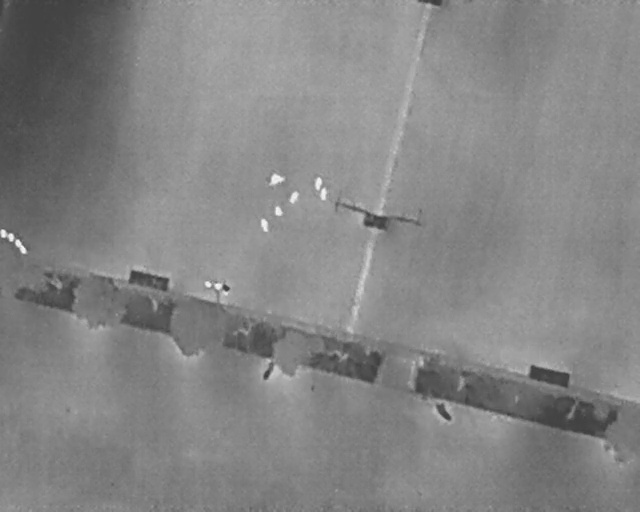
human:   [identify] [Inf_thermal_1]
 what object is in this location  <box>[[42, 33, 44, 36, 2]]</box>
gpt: <ref>1 medium person at the center</ref>